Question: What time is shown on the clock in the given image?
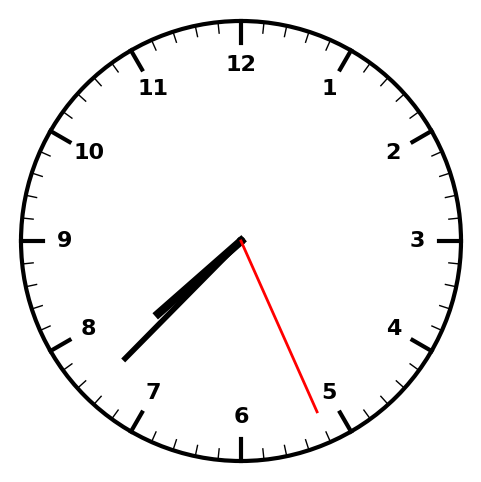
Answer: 07:37:26